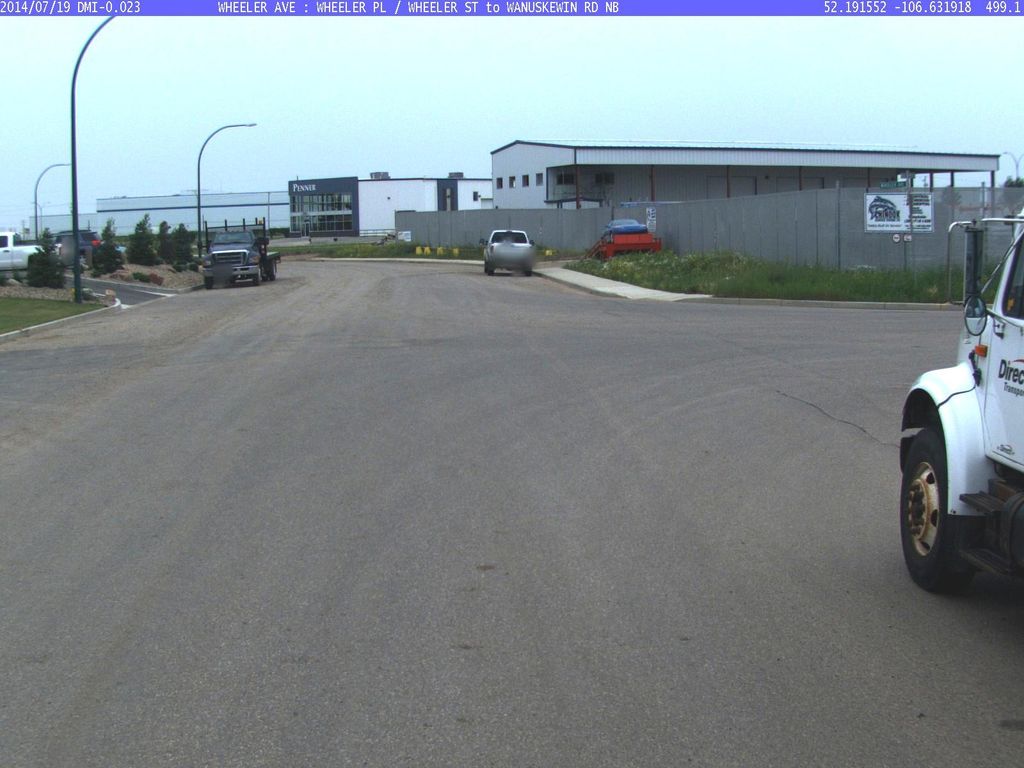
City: saskatoon